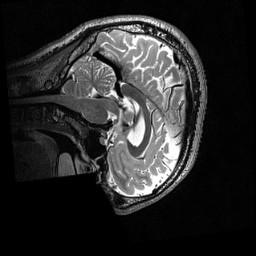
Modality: T2w
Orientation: sagittal
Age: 22
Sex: male
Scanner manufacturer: siemens
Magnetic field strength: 3 T
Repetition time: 3.2 s
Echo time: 0.56 s